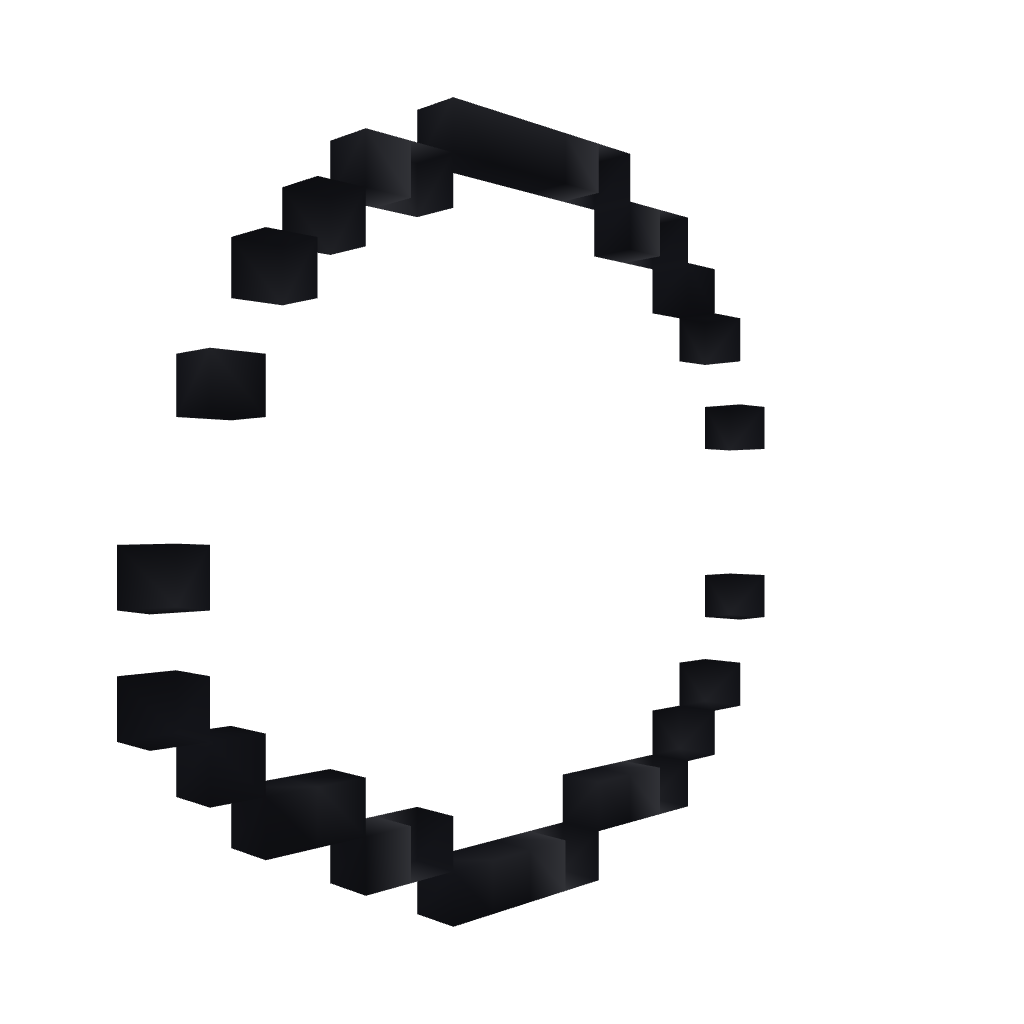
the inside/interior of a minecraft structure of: BuuHuu! 8-Bit Style